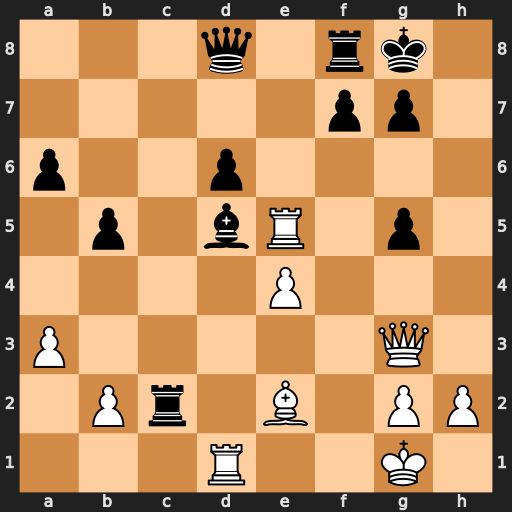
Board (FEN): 3q1rk1/5pp1/p2p4/1p1bR1p1/4P3/P5Q1/1Pr1B1PP/3R2K1
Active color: w
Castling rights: -
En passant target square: -
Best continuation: Rxg5 Qxg5 Qxg5